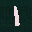
Label: 1